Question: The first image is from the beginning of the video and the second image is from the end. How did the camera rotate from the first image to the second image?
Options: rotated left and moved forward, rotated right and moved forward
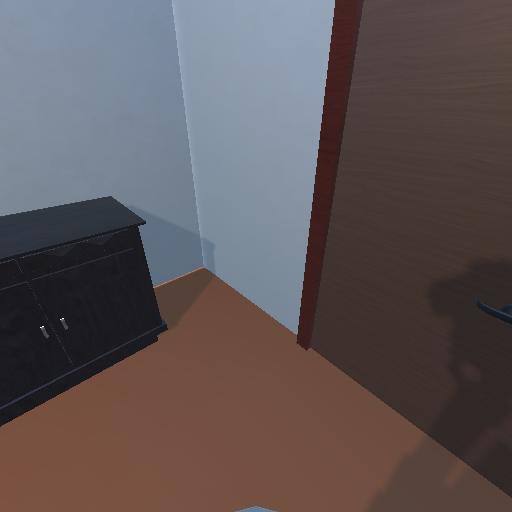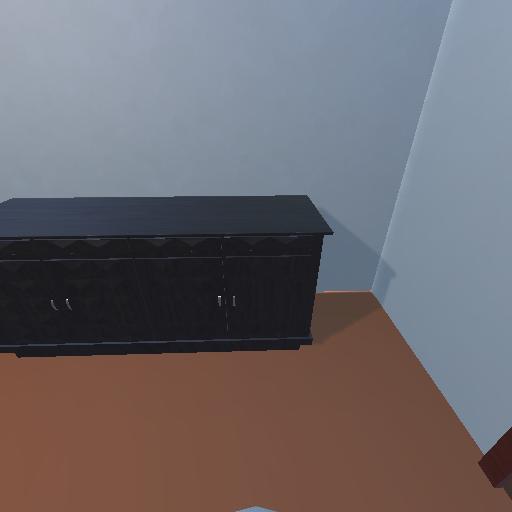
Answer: rotated left and moved forward